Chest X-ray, PA view. Patient: 66 years old, sex M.
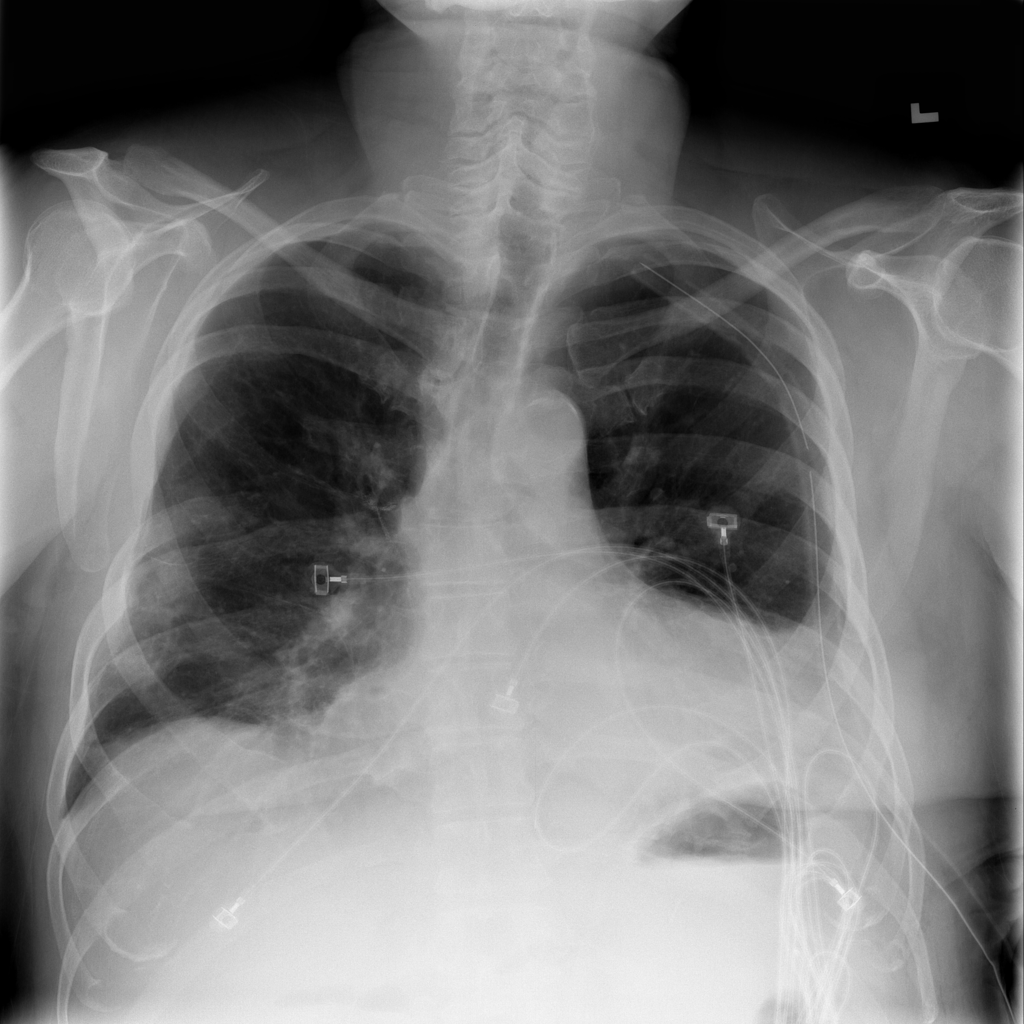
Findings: Atelectasis, Infiltration